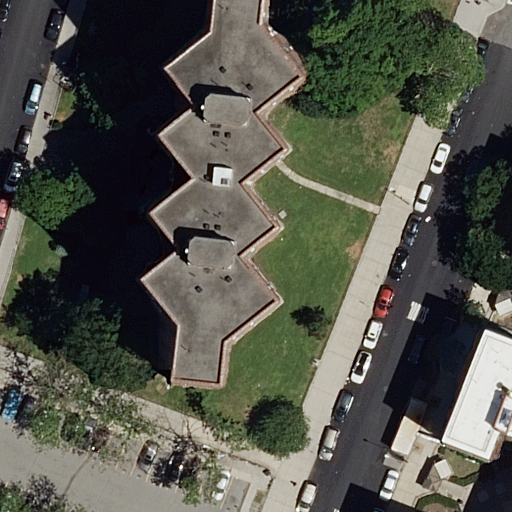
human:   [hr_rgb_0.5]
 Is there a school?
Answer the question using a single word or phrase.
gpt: yes

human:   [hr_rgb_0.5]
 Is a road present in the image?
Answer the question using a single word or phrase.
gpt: yes

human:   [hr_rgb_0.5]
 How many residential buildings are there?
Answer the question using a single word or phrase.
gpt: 2

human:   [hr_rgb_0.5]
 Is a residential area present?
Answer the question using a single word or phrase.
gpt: yes

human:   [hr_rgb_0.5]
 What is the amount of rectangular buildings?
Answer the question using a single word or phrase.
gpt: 1

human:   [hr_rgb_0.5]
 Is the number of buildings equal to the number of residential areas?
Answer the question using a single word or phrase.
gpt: no

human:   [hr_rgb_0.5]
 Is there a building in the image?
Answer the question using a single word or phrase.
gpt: yes

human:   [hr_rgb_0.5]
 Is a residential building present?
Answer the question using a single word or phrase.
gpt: yes

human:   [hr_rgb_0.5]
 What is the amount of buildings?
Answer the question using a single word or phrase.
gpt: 2

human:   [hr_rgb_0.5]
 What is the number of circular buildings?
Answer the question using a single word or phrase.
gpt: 0

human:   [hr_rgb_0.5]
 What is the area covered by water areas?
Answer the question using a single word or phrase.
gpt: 0m2

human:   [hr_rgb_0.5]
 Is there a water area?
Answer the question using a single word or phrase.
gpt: no

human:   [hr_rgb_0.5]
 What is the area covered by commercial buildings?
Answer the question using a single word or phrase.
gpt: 0m2

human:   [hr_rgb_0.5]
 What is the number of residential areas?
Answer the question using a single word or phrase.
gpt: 1

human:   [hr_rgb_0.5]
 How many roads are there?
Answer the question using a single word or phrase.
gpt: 8

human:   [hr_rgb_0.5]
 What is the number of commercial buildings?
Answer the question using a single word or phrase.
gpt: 0

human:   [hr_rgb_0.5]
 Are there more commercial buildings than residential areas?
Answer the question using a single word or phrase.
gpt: no

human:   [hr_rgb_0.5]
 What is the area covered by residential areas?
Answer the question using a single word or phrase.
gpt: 9802m2

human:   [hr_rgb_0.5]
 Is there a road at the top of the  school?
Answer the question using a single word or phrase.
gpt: yes

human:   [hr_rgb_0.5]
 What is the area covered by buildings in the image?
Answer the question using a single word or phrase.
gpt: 1675m2

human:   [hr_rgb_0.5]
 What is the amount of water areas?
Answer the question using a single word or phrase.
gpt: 0

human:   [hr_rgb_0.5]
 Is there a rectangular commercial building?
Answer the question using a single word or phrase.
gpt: no

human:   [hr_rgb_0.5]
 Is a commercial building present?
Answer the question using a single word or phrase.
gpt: no

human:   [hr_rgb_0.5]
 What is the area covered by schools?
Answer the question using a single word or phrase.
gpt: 807m2

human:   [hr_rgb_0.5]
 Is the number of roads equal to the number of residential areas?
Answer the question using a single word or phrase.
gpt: no

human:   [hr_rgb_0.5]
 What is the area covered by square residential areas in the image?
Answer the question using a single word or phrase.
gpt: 0m2

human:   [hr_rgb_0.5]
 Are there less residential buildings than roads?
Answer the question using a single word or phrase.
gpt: yes

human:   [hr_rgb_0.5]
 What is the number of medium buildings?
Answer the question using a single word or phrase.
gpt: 1

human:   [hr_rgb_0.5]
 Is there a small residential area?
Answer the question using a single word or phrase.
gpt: no

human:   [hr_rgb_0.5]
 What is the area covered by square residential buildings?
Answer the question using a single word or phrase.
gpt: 0m2

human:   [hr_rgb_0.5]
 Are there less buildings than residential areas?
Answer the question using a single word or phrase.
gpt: no

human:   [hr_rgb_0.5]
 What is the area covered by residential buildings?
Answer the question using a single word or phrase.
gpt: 1675m2

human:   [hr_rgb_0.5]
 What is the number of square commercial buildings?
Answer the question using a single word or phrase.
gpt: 0

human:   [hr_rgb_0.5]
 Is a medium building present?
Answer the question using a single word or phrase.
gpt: yes

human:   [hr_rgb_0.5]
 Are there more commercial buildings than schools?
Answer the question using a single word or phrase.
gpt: no

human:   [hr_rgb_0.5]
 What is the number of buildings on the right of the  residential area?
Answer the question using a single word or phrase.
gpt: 1

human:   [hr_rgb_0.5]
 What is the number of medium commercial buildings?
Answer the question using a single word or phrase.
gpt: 0

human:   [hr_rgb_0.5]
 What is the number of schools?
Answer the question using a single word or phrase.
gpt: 1

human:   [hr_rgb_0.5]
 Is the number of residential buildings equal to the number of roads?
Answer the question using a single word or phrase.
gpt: no

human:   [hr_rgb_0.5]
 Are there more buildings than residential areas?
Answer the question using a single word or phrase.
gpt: yes

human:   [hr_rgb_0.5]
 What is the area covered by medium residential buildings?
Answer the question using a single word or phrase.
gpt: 352m2

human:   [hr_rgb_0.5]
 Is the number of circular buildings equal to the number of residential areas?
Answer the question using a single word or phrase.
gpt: no

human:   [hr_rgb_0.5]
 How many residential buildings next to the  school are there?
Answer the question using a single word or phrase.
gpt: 2

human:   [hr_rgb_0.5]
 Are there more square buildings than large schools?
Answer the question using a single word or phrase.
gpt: no

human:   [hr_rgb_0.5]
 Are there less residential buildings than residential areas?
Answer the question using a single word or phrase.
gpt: no

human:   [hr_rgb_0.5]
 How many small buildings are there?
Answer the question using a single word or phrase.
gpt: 0

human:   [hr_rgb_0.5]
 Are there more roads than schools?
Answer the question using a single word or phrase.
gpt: yes

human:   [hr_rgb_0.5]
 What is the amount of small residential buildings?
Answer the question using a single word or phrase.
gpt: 0

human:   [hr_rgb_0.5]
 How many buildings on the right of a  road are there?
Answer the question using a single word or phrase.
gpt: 2

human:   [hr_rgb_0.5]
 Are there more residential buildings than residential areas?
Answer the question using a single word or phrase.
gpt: yes

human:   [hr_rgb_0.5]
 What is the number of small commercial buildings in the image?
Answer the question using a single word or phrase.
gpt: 0

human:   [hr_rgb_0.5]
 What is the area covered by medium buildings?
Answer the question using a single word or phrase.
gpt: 352m2

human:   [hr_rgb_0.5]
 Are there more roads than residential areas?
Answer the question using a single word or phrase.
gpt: yes

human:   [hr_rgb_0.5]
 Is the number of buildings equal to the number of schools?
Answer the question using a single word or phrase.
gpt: no

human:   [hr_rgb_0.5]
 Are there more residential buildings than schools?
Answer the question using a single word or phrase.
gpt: yes

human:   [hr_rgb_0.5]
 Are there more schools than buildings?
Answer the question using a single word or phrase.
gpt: no

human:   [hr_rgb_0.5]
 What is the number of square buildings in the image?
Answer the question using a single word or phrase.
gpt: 0

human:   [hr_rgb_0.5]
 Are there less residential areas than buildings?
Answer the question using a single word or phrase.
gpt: yes

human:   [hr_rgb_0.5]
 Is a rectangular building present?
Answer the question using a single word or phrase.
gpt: yes

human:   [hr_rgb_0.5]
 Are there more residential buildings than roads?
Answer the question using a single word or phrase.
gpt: no

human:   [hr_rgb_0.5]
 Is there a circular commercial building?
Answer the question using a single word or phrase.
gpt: no

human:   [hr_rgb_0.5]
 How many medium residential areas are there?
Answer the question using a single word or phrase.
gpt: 0

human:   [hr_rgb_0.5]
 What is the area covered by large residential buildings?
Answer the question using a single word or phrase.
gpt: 1323m2

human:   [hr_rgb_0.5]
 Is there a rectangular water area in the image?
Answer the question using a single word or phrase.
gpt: no